Question: I have the following JOINED inheritance root entity for geographic areas (like continents, countries, states etc.):
'''
@Entity
@Table(name = "GeoAreas")
@Inheritance(strategy = InheritanceType.JOINED)
public abstract class GeoArea implements Serializable
{
@Id
@GeneratedValue(strategy = GenerationType.IDENTITY)
@Column
protected Integer id;
@Column
protected String name;
@ManyToOne(fetch = FetchType.LAZY)
@JoinColumn(name = "parent_id", referencedColumnName = "id")
protected GeoArea parent;
...
}
'''
As you can see a geo area has a simple auto-ID as PK, a name, and a relationship to its parent (self reference). Please pay attention to the 'parent' geo area relationship mapped as 'FetchType.LAZY'. In the DB the FK's 'parent_id' is 'NOT NULL' making the relationship optional. The default for '@ManyToOne' is 'optional = true', so the mappings seem to be correct.
The sub classes define additional properties and aren't of interest really. The data in the DB is linked correctly as the geo areas can be listed without problems via JPQL (with a slightly different 'FetchType.EAGER' mapping on 'parent', see end of text):

Each line is an instance of:
'''
public class ArenaListViewLine
{
private final Integer arenaId;
private final String arenaName;
private final String arenaLabel;
private final Boolean hasPostAddress;
...
public ArenaListViewLine(Arena arena, Boolean hasPostAddress)
{
// init fields
...
List<String> continentNames = new ArrayList<String>();
List<String> countryNames = new ArrayList<String>();
List<String> regionNames = new ArrayList<String>();
List<String> stateNames = new ArrayList<String>();
List<String> districtNames = new ArrayList<String>();
List<String> clubShorthands = new ArrayList<String>();
// add each geo area to list whose club is a user of an arena (an arena has several usages)
// in border areas of states two clubs from different states might use an arena (rare!)
// this potentially adds several states to an entry in the arena list (non in DB yet)
for ( Usage us : usages )
{
Club cl = us.getClub();
// a club is located in one district at all times (required, NOT NULL)
District di = cl.getDistrict();
System.out.println("arena = " + arenaName + ": using club's district parent = " + di.getParent());
State st = (State)di.getParent(); // ClassCastException here!
...
}
...
}
'''
When running the list query with parent mapped as LAZY, I get the following exception:
'''
...
Caused by: org.hibernate.QueryException: could not instantiate class [com.kawoolutions.bbstats.view.ArenaListViewLine] from tuple
at org.hibernate.transform.AliasToBeanConstructorResultTransformer.transformTuple(AliasToBeanConstructorResultTransformer.java:57) [hibernate-core-4.0.0.Final.jar:4.0.0.Final]
at org.hibernate.hql.internal.HolderInstantiator.instantiate(HolderInstantiator.java:95) [hibernate-core-4.0.0.Final.jar:4.0.0.Final]
at org.hibernate.loader.hql.QueryLoader.getResultList(QueryLoader.java:438) [hibernate-core-4.0.0.Final.jar:4.0.0.Final]
at org.hibernate.loader.Loader.listIgnoreQueryCache(Loader.java:2279) [hibernate-core-4.0.0.Final.jar:4.0.0.Final]
at org.hibernate.loader.Loader.list(Loader.java:2274) [hibernate-core-4.0.0.Final.jar:4.0.0.Final]
at org.hibernate.loader.hql.QueryLoader.list(QueryLoader.java:470) [hibernate-core-4.0.0.Final.jar:4.0.0.Final]
at org.hibernate.hql.internal.ast.QueryTranslatorImpl.list(QueryTranslatorImpl.java:355) [hibernate-core-4.0.0.Final.jar:4.0.0.Final]
at org.hibernate.engine.query.spi.HQLQueryPlan.performList(HQLQueryPlan.java:196) [hibernate-core-4.0.0.Final.jar:4.0.0.Final]
at org.hibernate.internal.SessionImpl.list(SessionImpl.java:1115) [hibernate-core-4.0.0.Final.jar:4.0.0.Final]
at org.hibernate.internal.QueryImpl.list(QueryImpl.java:101) [hibernate-core-4.0.0.Final.jar:4.0.0.Final]
at org.hibernate.ejb.QueryImpl.getResultList(QueryImpl.java:252) [hibernate-entitymanager-4.0.0.Final.jar:4.0.0.Final]
... 96 more
Caused by: java.lang.reflect.InvocationTargetException
at sun.reflect.NativeConstructorAccessorImpl.newInstance0(Native Method) [:1.7.0_02]
at sun.reflect.NativeConstructorAccessorImpl.newInstance(Unknown Source) [:1.7.0_02]
at sun.reflect.DelegatingConstructorAccessorImpl.newInstance(Unknown Source) [:1.7.0_02]
at java.lang.reflect.Constructor.newInstance(Unknown Source) [:1.7.0_02]
at org.hibernate.transform.AliasToBeanConstructorResultTransformer.transformTuple(AliasToBeanConstructorResultTransformer.java:54) [hibernate-core-4.0.0.Final.jar:4.0.0.Final]
... 106 more
Caused by: java.lang.ClassCastException: com.kawoolutions.bbstats.model.GeoArea_$$_javassist_273 cannot be cast to com.kawoolutions.bbstats.model.State
at com.kawoolutions.bbstats.view.ArenaListViewLine.<init>(ArenaListViewLine.java:92) [classes:]
... 111 more
'''
The println prior to the stack trace is:
'''
13:57:47,245 INFO [stdout] (http--127.0.0.1-8080-4) arena = Joachim-Schumann-Schule: using club's district parent = com.kawoolutions.bbstats.model.State@2b60693e[id=258,name=Hesse,isoCode=HE,country=com.kawoolutions.bbstats.model.Country@17f9976b[id=88,name=Germany,isoCode=DE,isoNbr=276,dialCode=<null>]]
'''
The println clearly says the parent is an instance of State, but it cannot be cast to State? I have no idea...
When changing the FetchType of GeoArea.parent to EAGER everything works fine (see image above).
Thanks
PS: I'm using , the mappings are all standard JPA, server is JBoss AS 7.
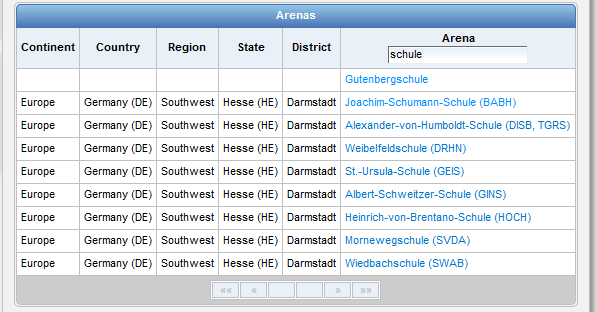
Answer: The problem with lazy loading is that Hibernate will dynamically generate proxies for objects that are lazily loaded. While at first this seems like a good idea to implement lazy loading, a developer has to be aware of the fact that an object can be a Hibernate Proxy. I think it's a good example of a leaky abstraction. In your case, the return value of the call 'di.getParent()' is such a proxy object, generated throuhg the javassist library which is used by Hibernate.
Such Hibernate proxies will cause problems in connection with casts, instanceof and calls to 'equals()' and 'hashCode()' if you haven't implemented those methods for your entities.
Read <URL> which shows how to use the marker interface 'HibernateProxy' in order to convert a proxy to the real object. The other option is to go with eager loading in this case.
By the way, please think about ditching that "Hungarian notation" ;-)
Edited to address the questions from the comment:
Not that I know of. I'd abstract the conversion logic from the other QA away behind an interface and provide an alternative noop implementation Using JBoss 7 and CDI you could switch to that one without even recompiling.
It might be possible using AspectJ. You could try to write an 'around' advice for all calls to getters on your entities which return other entities. The advice will check if the underlying field is a Hibernate Proxy, and if so, apply the conversion, then return the result from the conversion. Thus, you would always get the real object when the getter is called but could still benefit from lazy loading. You should test this thoroughly, though...